Current action and preconditions to check: trajectory_clear

Your task: For each precondition in the list above, predict whether it will hold at this action.

Consider the current scene as observed from the mobile robot's camera, and analyze the predicted future states of all dynamic agents (e.g., people, animals, vehicles, or any moving entities) within the NEXT SECOND.

IMPORTANT: Only answer "very likely" if you are absolutely certain—based on strong, clear evidence—that a dynamic agent will violate the precondition in the predicted future state. Do NOT answer "very likely" for unlikely, ambiguous, or low-probability risks.

Ask yourself for each precondition: Is there a high probability, with clear and convincing evidence, that the predicted future states of any dynamic agent will interfere with the predicted future state of the currently executing action within the NEXT SECOND, causing that precondition to fail?

Assess the risk level based on these predictions. Use "likely" or "very likely" if motions create a clear risk of interference.

Use "neutral" or "improbable" if agents are nearby but their predicted paths are clearly diverging or non-conflicting.

Failure Risk Categories: "very improbable", "improbable", "neutral", "likely", "very likely"

Answer Format: Output ONLY the probability_of_failure value from these categories: "very improbable", "improbable", "neutral", "likely", "very likely"

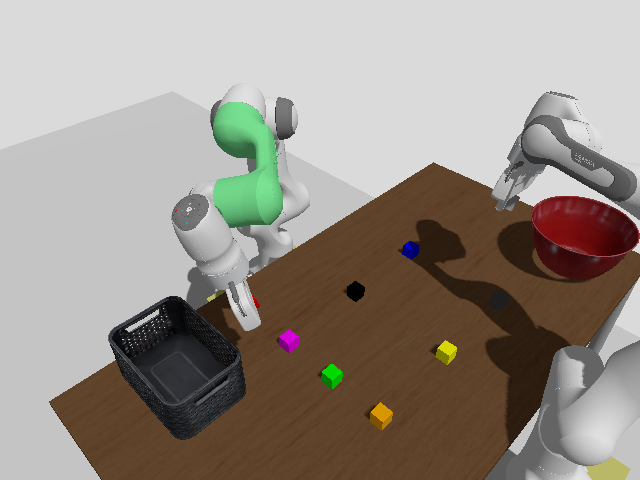

Answer: very improbable